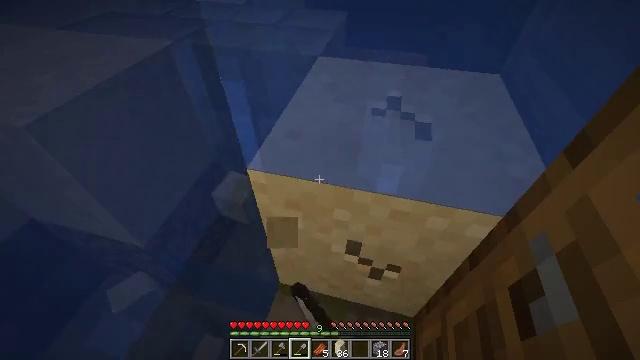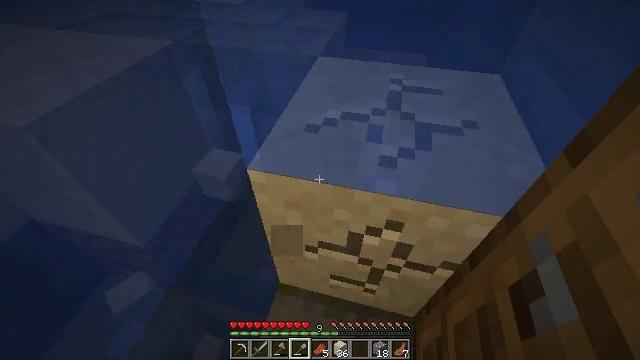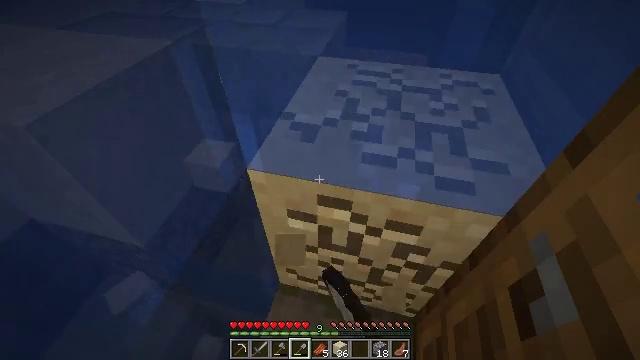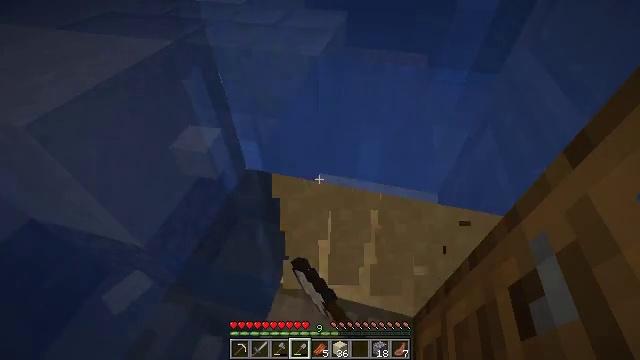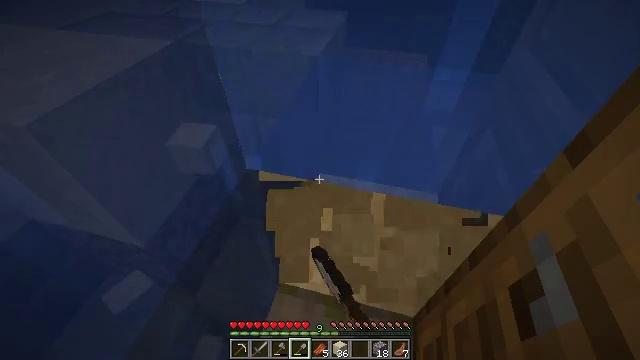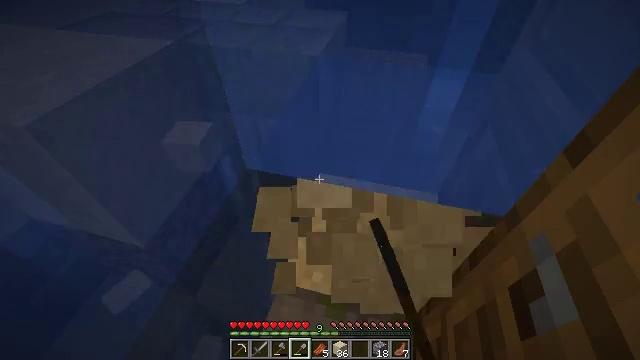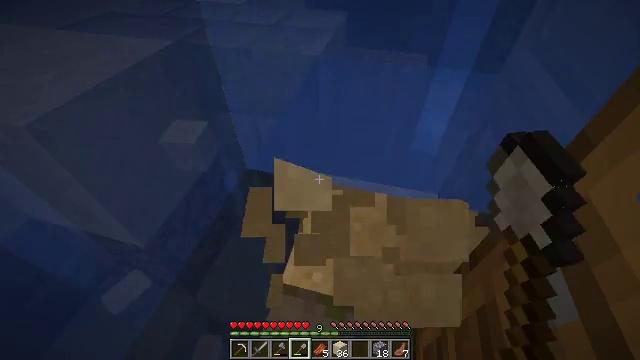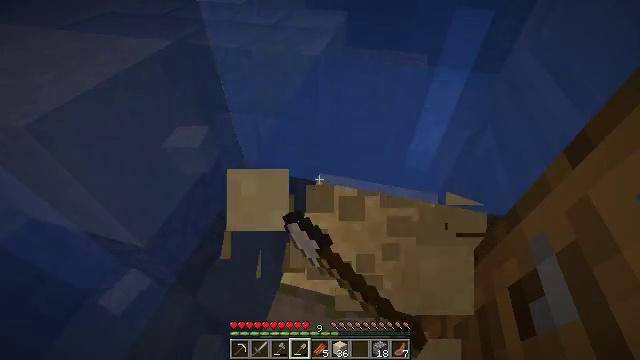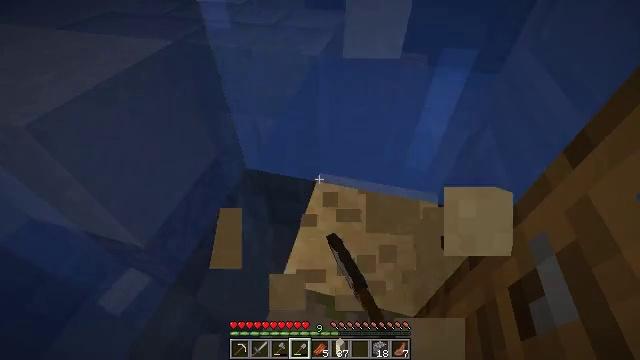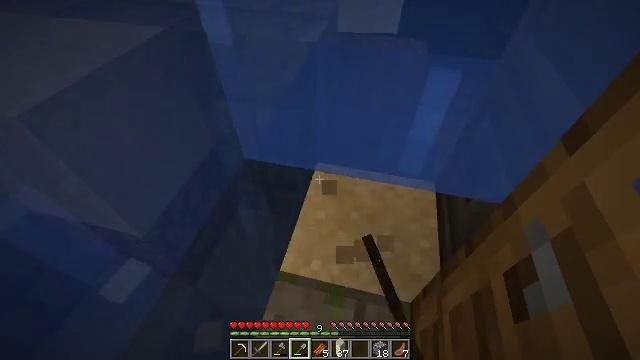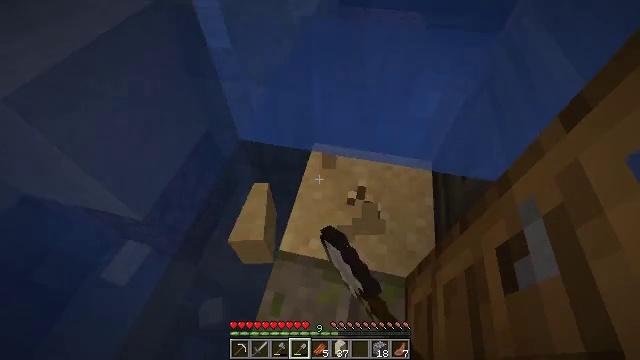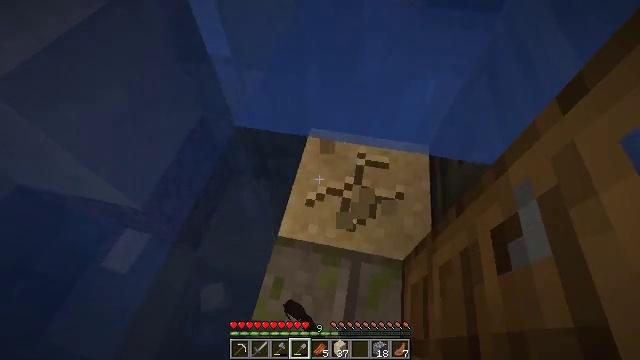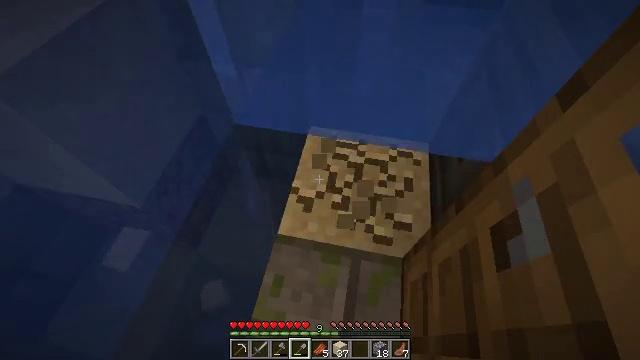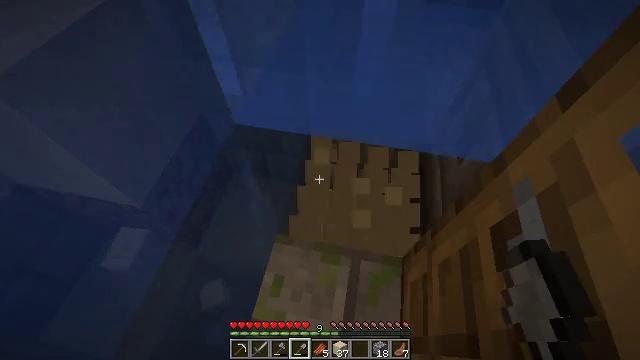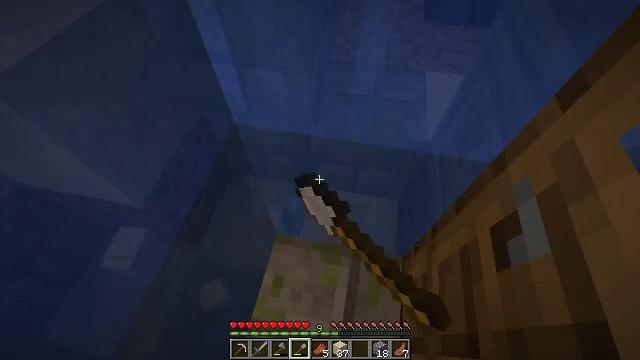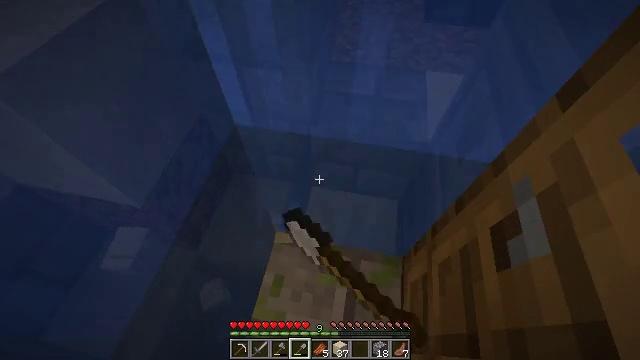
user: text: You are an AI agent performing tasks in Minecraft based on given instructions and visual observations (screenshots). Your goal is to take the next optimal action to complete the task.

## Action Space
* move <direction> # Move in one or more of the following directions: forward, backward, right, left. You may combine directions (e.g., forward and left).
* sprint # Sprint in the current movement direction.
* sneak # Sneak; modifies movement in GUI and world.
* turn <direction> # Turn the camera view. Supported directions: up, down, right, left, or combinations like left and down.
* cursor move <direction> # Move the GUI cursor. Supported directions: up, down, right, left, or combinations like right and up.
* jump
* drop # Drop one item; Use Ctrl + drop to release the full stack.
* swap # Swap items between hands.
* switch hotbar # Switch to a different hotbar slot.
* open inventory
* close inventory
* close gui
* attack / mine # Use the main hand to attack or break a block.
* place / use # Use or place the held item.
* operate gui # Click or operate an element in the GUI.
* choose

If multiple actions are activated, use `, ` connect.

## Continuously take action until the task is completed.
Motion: motion action
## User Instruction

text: Mine sand by the water.
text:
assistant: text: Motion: attack / mine
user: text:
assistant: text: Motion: attack / mine
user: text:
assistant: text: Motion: attack / mine
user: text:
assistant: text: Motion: attack / mine
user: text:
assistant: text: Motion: attack / mine
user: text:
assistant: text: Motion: attack / mine
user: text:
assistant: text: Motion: attack / mine
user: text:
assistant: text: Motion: attack / mine
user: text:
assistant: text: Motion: turn down, attack / mine
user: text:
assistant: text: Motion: turn right and down, attack / mine
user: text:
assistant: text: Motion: turn right and down, attack / mine
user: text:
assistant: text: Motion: attack / mine
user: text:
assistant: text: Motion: attack / mine
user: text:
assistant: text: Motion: attack / mine
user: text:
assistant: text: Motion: attack / mine
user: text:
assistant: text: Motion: attack / mine
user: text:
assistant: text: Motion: attack / mine
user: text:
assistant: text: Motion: attack / mine
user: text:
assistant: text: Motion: attack / mine
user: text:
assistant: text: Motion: turn left and down, attack / mine
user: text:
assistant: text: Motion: turn left and down, attack / mine
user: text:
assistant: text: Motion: turn left, attack / mine
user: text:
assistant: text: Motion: turn right, attack / mine
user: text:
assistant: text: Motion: attack / mine
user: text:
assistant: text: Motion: attack / mine
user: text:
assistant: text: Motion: attack / mine
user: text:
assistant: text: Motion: turn right, attack / mine
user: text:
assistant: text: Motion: turn right, attack / mine
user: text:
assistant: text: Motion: turn right, attack / mine
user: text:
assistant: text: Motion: turn right and down, attack / mine